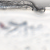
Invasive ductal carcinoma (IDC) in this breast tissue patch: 0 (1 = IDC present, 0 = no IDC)